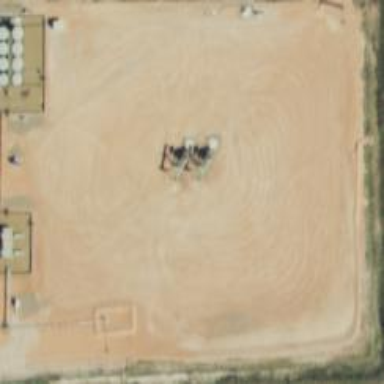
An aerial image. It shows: Petroleum well that is man-made.